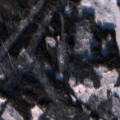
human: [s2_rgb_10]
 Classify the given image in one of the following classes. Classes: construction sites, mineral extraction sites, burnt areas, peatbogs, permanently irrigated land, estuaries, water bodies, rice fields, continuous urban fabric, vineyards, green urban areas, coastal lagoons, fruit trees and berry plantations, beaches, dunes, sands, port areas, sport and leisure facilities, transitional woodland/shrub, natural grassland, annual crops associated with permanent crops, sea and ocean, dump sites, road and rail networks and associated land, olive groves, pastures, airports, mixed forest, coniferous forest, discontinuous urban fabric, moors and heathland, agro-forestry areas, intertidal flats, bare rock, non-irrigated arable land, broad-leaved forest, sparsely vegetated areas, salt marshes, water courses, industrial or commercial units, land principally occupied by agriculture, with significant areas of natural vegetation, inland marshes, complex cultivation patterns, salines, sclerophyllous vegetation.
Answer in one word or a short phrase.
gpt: land principally occupied by agriculture, with significant areas of natural vegetation, mixed forest, transitional woodland/shrub